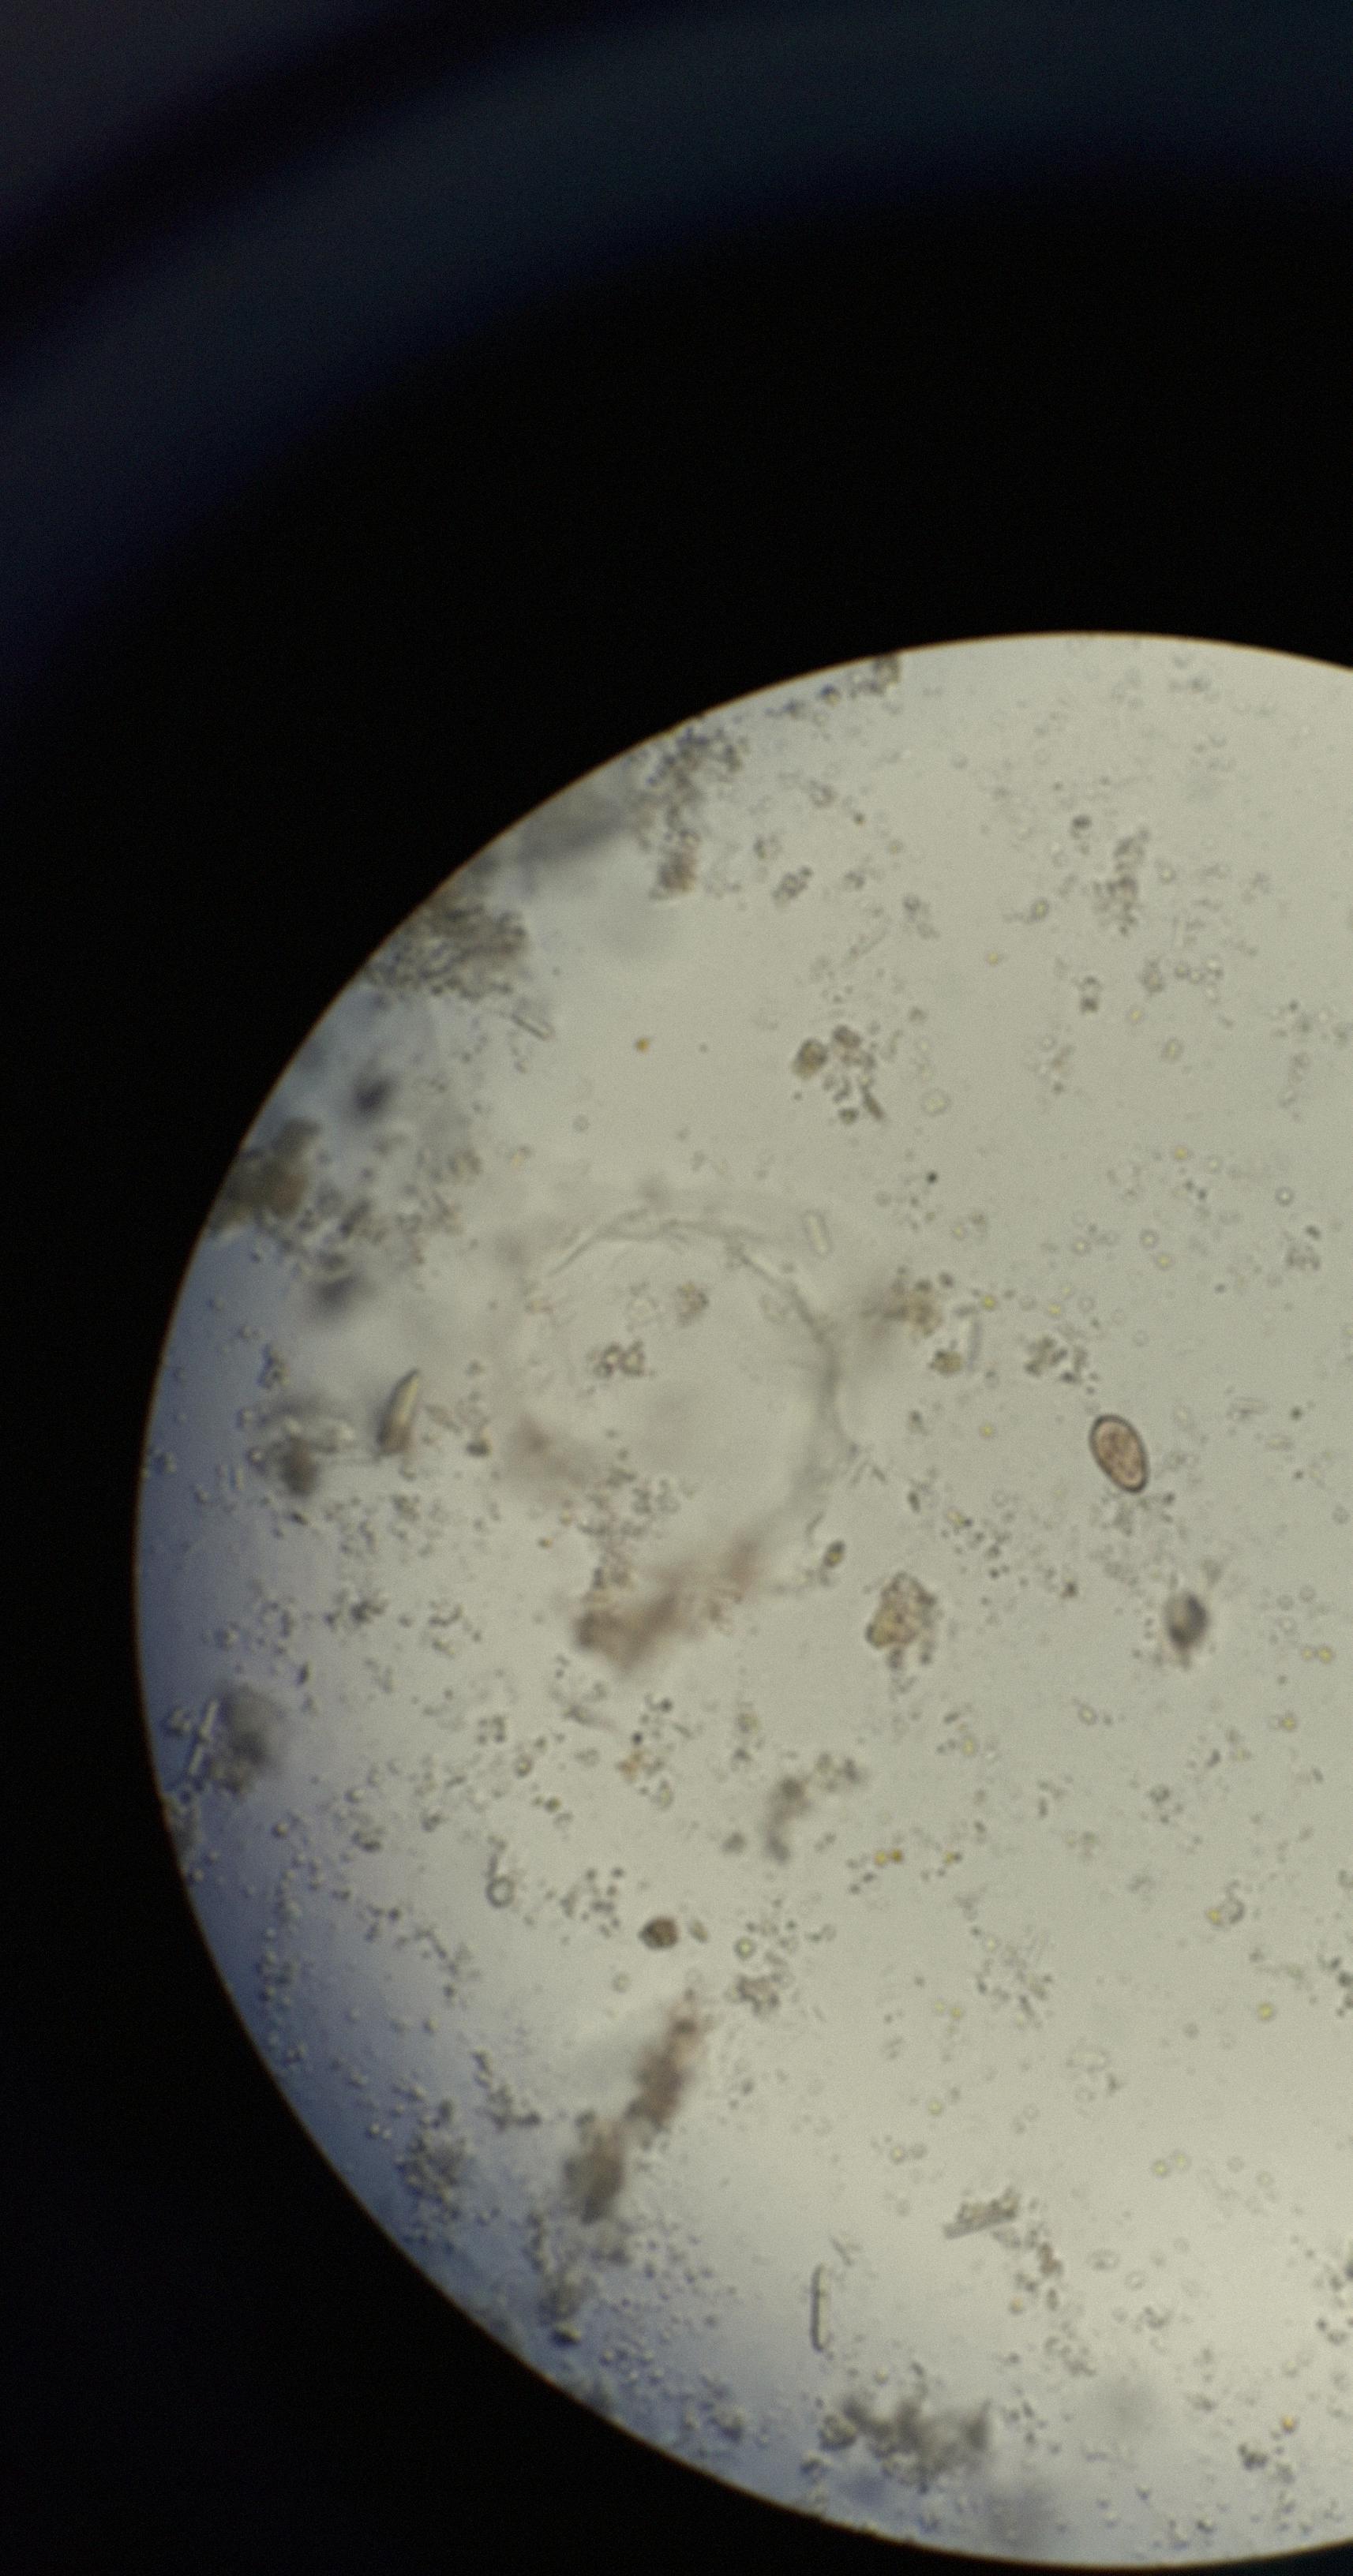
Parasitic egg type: Opisthorchis viverrine